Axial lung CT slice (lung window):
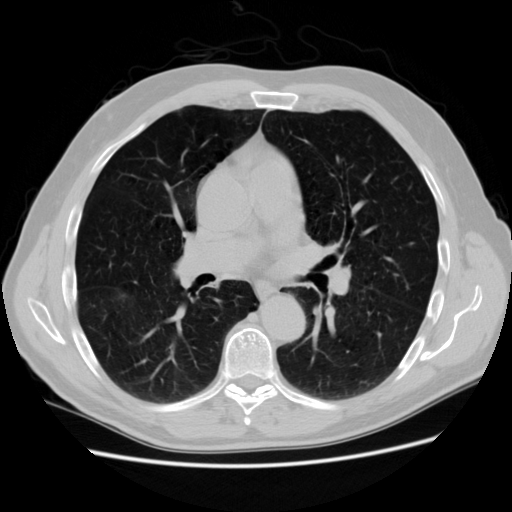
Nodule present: no